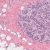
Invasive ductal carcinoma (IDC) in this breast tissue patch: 0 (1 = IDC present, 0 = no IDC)